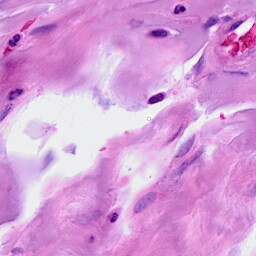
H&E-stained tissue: Breast